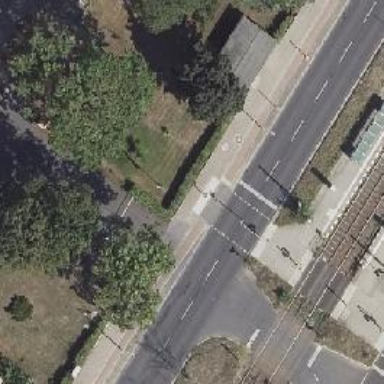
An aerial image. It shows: Secondary road with asphalt surface and cycle track on the right.